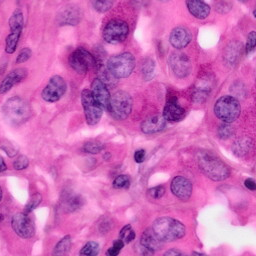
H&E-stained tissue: Pancreatic